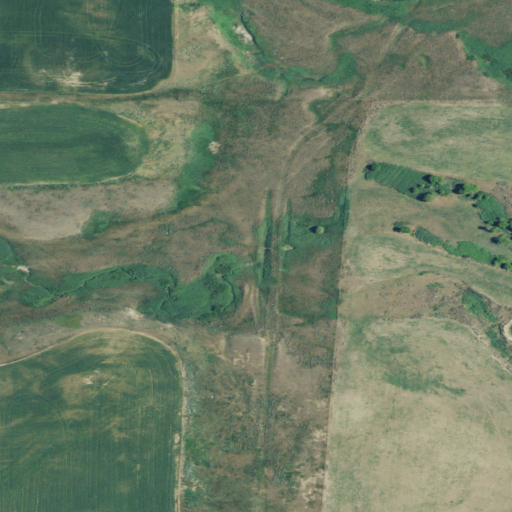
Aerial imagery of valley in Montana named Sig Larson Coulee containing shrub, grassland, herbaceous wetlands, and cultivated crops